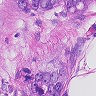
Metastatic tissue present: yes